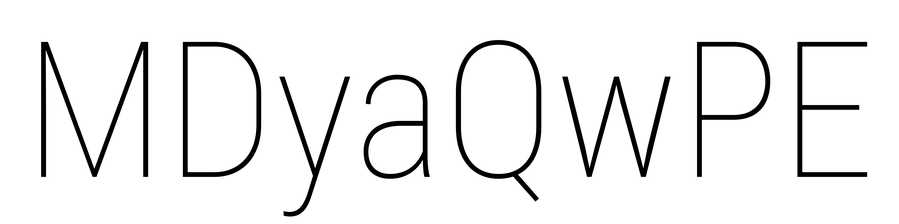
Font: Roboto_Condensed_Thin